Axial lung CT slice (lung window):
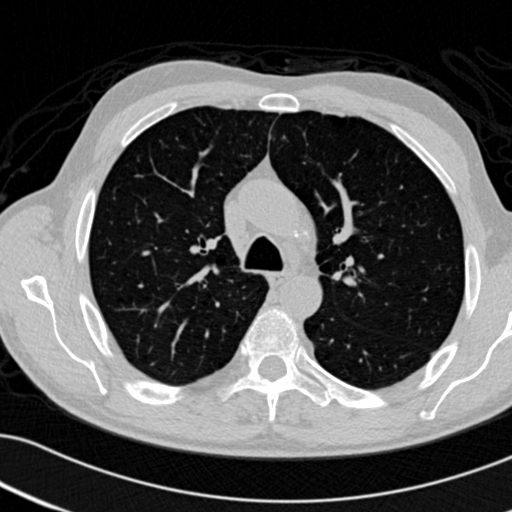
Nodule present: no